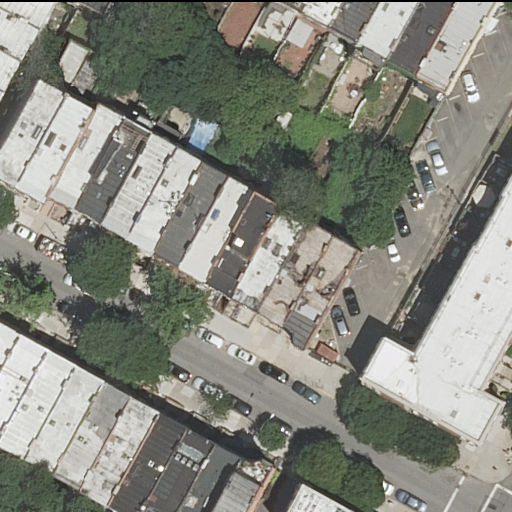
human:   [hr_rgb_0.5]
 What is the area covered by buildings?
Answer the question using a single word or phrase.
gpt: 3847m2

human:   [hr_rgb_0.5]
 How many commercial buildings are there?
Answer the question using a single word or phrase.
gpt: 0

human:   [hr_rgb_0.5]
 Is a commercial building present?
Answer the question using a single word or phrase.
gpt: no

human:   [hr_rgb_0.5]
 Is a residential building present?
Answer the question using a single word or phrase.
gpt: yes

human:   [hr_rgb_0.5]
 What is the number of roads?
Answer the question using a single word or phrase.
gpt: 1

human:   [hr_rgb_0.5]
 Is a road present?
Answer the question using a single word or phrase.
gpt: yes

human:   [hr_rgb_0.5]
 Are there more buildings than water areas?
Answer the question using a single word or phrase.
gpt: yes

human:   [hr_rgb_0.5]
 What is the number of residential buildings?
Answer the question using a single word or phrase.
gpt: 41

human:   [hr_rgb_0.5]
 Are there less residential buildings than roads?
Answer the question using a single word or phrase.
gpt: no

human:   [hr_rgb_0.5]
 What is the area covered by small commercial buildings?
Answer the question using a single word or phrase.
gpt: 0m2

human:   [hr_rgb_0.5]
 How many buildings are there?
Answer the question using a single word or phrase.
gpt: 41

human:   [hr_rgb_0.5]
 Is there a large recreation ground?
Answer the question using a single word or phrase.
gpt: no

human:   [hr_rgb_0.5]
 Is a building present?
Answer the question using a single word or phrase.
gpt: yes

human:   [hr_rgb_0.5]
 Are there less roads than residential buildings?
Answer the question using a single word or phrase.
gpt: yes

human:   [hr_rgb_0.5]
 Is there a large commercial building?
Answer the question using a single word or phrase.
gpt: no

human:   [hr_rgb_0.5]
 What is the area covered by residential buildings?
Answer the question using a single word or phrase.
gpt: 3847m2

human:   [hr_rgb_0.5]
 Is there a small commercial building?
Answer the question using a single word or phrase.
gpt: no

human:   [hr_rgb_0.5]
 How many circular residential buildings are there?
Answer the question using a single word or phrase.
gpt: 0

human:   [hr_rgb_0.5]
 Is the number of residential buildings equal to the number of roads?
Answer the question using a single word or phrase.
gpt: no

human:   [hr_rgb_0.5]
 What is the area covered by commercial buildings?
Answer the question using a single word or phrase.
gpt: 0m2

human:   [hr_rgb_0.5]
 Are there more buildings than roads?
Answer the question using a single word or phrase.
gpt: yes

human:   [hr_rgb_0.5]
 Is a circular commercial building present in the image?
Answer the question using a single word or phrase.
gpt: no

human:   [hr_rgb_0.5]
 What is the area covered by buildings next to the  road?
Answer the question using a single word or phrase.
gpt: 3847m2

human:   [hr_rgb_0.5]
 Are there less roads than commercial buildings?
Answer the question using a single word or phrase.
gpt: no

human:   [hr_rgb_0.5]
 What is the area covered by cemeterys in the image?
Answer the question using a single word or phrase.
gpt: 0m2

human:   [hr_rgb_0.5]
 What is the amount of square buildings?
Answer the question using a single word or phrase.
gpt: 0

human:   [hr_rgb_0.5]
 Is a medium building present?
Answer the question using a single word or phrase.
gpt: yes

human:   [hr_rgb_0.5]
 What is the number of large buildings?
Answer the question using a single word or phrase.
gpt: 0

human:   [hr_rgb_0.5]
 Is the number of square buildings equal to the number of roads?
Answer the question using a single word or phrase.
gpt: no

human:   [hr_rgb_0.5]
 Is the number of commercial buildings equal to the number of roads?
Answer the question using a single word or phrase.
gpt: no

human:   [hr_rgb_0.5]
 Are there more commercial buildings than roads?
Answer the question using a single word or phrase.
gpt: no

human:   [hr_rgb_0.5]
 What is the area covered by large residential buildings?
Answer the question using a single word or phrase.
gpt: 0m2

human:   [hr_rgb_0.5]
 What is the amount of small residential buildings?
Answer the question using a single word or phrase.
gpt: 18

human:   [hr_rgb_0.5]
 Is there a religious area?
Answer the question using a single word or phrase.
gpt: no

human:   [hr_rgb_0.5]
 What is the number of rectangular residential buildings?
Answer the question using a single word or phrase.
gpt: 40

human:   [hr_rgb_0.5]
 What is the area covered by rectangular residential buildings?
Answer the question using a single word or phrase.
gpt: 3620m2

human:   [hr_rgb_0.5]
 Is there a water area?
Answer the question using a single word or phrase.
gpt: no

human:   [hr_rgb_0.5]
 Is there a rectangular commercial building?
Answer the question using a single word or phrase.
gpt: no

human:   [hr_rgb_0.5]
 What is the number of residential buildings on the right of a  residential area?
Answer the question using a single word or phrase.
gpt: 0

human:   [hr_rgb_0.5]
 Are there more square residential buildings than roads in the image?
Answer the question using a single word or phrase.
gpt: no

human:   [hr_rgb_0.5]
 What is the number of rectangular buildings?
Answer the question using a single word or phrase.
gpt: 40

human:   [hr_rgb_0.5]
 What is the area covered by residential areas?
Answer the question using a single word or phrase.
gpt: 0m2

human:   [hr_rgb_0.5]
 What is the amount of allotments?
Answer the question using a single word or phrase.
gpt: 0

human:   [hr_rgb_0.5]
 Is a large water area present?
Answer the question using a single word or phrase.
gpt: no

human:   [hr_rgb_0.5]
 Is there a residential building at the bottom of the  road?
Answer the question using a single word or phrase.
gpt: yes

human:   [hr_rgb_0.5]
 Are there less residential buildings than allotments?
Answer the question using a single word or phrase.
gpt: no

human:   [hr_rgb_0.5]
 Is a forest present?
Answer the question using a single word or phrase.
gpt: no

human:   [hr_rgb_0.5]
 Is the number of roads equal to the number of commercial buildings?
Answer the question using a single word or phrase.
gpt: no

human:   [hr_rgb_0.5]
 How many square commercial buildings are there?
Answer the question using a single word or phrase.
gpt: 0

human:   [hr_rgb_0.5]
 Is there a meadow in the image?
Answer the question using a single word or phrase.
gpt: no

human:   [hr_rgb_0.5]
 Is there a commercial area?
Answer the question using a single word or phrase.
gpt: no

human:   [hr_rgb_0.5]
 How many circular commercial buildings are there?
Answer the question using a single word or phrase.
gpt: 0

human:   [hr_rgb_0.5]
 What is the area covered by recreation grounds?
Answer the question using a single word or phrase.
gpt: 0m2

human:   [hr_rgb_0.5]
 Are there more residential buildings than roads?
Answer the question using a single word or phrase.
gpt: yes

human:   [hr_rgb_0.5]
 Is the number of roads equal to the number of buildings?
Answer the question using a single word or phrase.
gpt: no

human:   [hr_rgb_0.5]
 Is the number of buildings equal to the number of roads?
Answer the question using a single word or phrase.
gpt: no

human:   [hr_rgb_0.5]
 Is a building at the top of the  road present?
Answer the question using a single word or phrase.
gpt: yes

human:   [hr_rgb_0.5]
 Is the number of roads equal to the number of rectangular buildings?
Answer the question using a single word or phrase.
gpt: no

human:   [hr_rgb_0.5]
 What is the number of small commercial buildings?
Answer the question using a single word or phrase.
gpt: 0

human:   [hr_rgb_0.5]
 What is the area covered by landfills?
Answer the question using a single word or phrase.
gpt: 0m2

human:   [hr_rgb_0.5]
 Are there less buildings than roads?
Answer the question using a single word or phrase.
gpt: no

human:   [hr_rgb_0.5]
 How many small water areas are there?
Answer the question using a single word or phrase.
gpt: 0

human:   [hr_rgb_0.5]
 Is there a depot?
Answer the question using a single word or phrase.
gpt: no

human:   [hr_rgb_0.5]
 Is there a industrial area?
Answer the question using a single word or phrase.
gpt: no